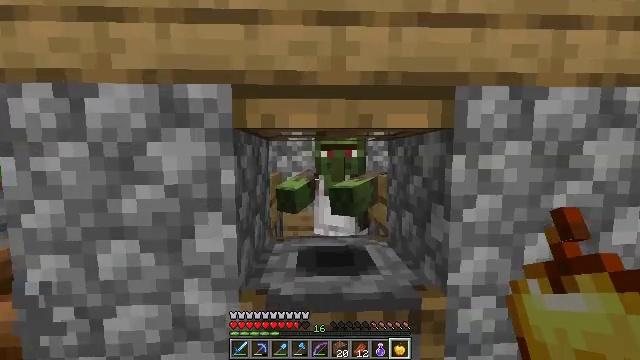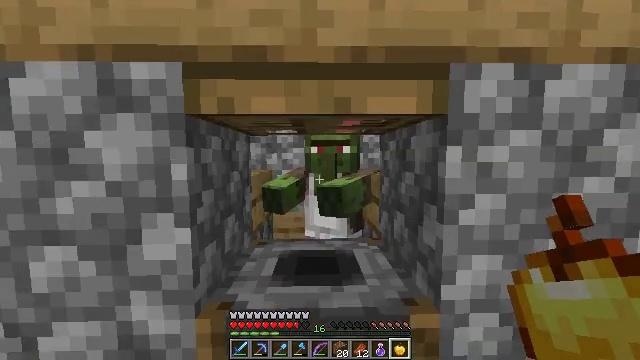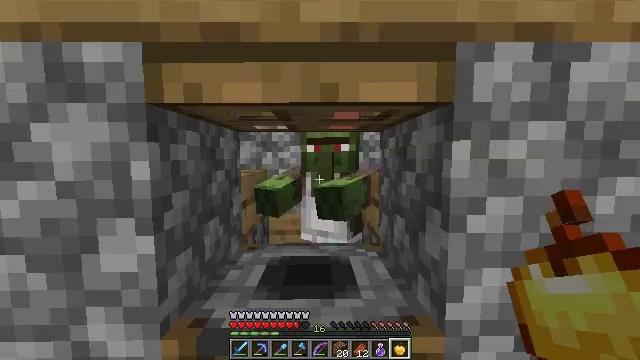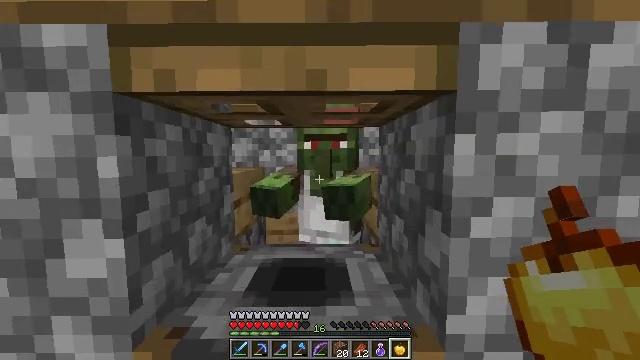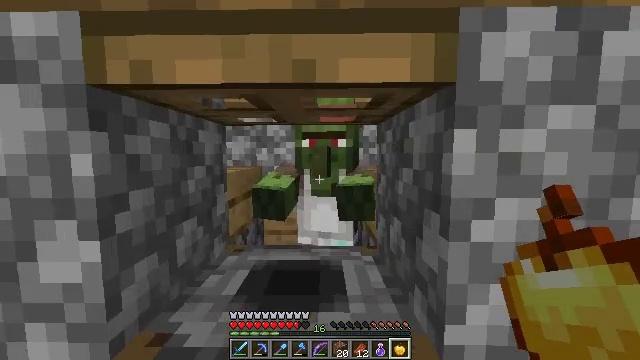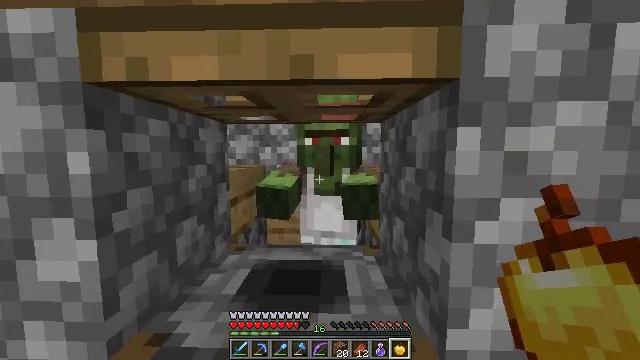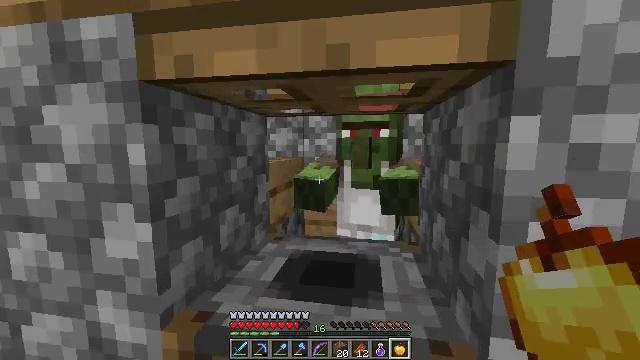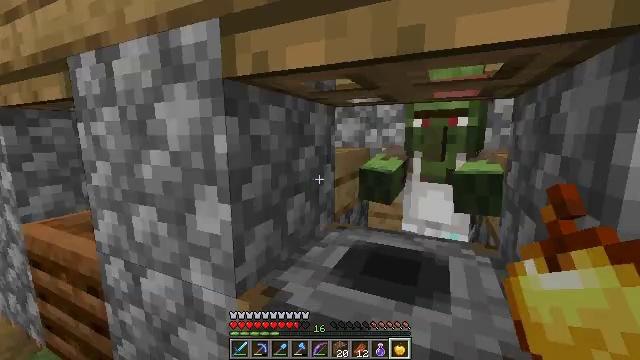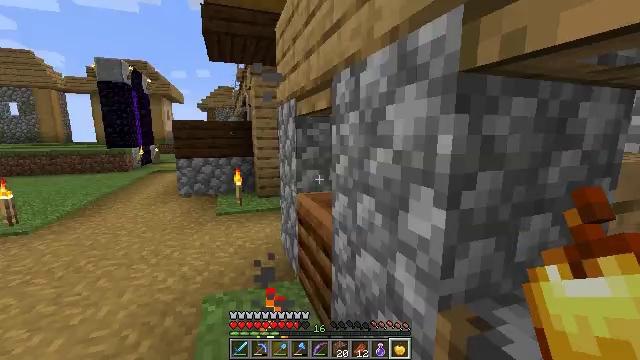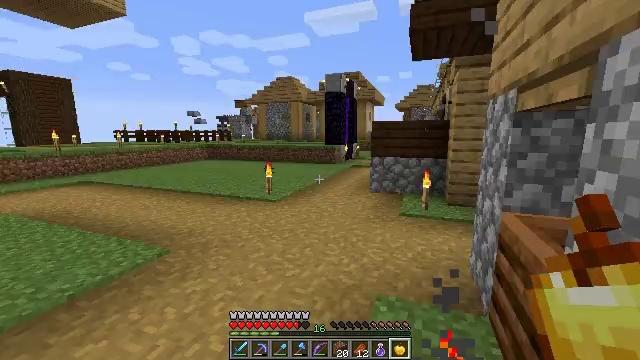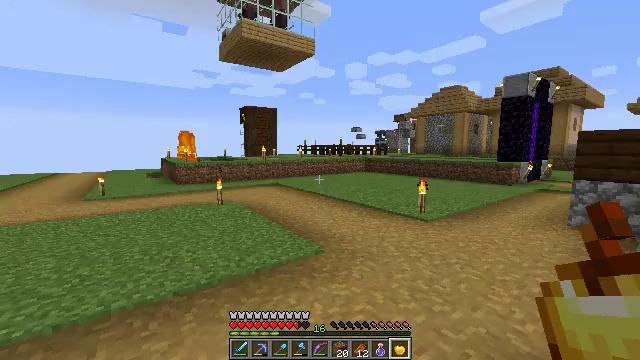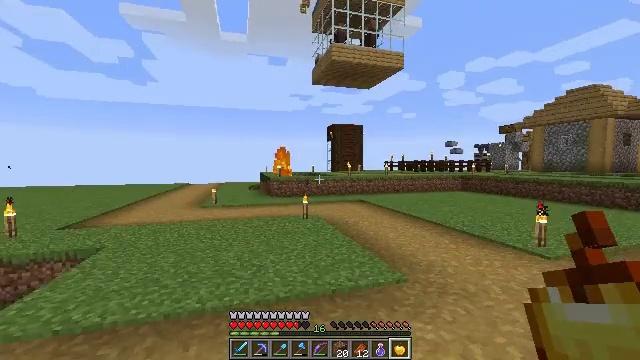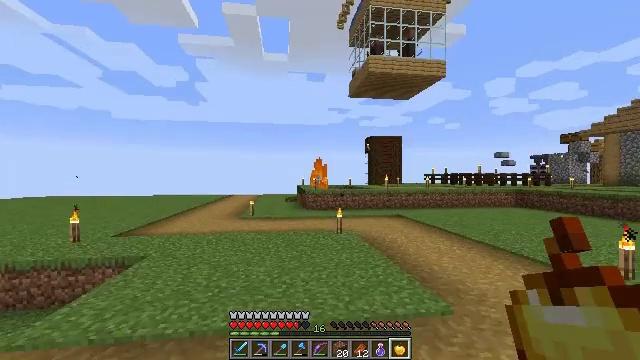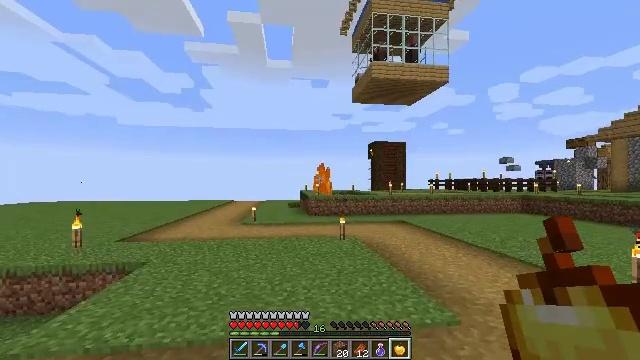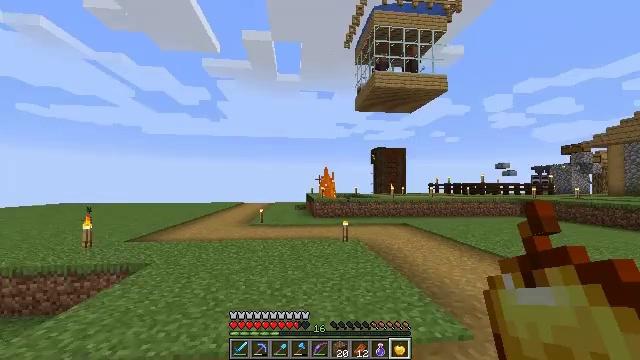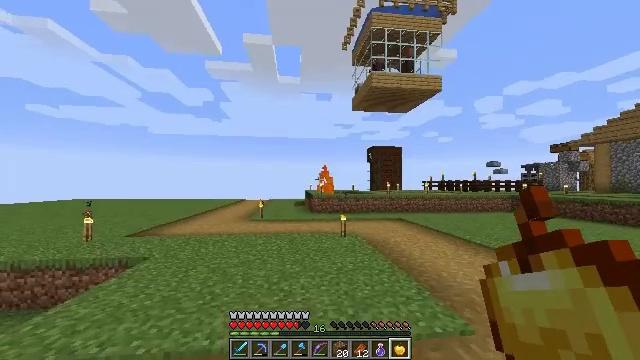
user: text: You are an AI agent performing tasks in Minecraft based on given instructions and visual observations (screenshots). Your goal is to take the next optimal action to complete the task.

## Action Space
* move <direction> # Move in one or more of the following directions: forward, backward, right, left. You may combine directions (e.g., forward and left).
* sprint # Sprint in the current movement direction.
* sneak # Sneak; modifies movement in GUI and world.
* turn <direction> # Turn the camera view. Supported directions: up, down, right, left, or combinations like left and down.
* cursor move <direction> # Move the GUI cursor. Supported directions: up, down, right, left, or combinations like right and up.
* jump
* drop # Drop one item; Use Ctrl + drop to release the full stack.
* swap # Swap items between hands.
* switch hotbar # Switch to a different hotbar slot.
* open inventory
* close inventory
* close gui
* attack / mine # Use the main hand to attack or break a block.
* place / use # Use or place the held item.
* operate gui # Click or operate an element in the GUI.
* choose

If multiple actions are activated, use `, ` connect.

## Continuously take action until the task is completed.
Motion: motion action
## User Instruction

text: Combine the required materials to craft redstone.
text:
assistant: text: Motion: move forward
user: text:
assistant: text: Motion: no_op
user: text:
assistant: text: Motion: no_op
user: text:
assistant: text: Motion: no_op
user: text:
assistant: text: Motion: turn left
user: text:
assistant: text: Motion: turn left and down
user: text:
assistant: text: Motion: turn left and down
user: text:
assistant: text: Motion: move forward, turn left
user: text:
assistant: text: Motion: move forward, turn left
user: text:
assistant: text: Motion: move forward, turn left and up
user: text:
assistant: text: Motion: move forward, turn left and up
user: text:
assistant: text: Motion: move forward, turn left and up
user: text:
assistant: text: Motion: move forward, sprint, turn up
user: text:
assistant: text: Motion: move forward, sprint, turn left
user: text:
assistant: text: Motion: move forward, sprint
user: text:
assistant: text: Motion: move forward, sprint, turn right
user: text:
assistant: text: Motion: move forward, sprint
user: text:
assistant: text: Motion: move forward
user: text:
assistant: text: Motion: move forward
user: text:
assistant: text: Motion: move forward
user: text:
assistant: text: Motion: move forward, turn left and down
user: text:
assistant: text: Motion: move forward, turn left, jump
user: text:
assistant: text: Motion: move forward, jump
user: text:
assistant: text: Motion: move forward, turn left, jump
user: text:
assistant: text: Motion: move forward, turn left and down, jump
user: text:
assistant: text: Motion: move forward, turn left, jump
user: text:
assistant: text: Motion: move forward, turn left, jump
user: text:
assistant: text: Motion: move forward, jump
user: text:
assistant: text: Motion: move forward, jump
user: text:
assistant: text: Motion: move forward, turn left, jump